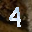
Label: 4